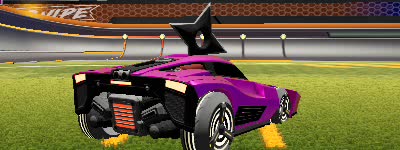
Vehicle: breakout